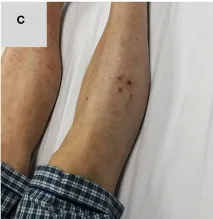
(A-C) 3 days after admission, the patient was found to have herpes simplex lesions on the lateral right hip and right calf.
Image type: medical_photograph (skin_photograph)